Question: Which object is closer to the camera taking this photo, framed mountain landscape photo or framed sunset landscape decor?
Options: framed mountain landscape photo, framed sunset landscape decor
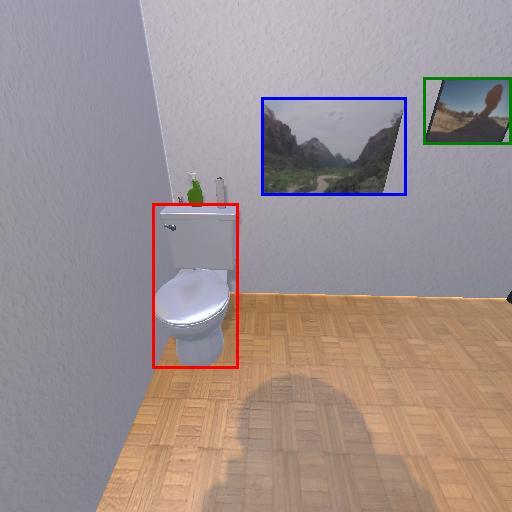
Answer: framed mountain landscape photo